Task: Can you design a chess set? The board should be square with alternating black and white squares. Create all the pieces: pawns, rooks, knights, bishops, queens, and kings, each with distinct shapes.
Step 137:
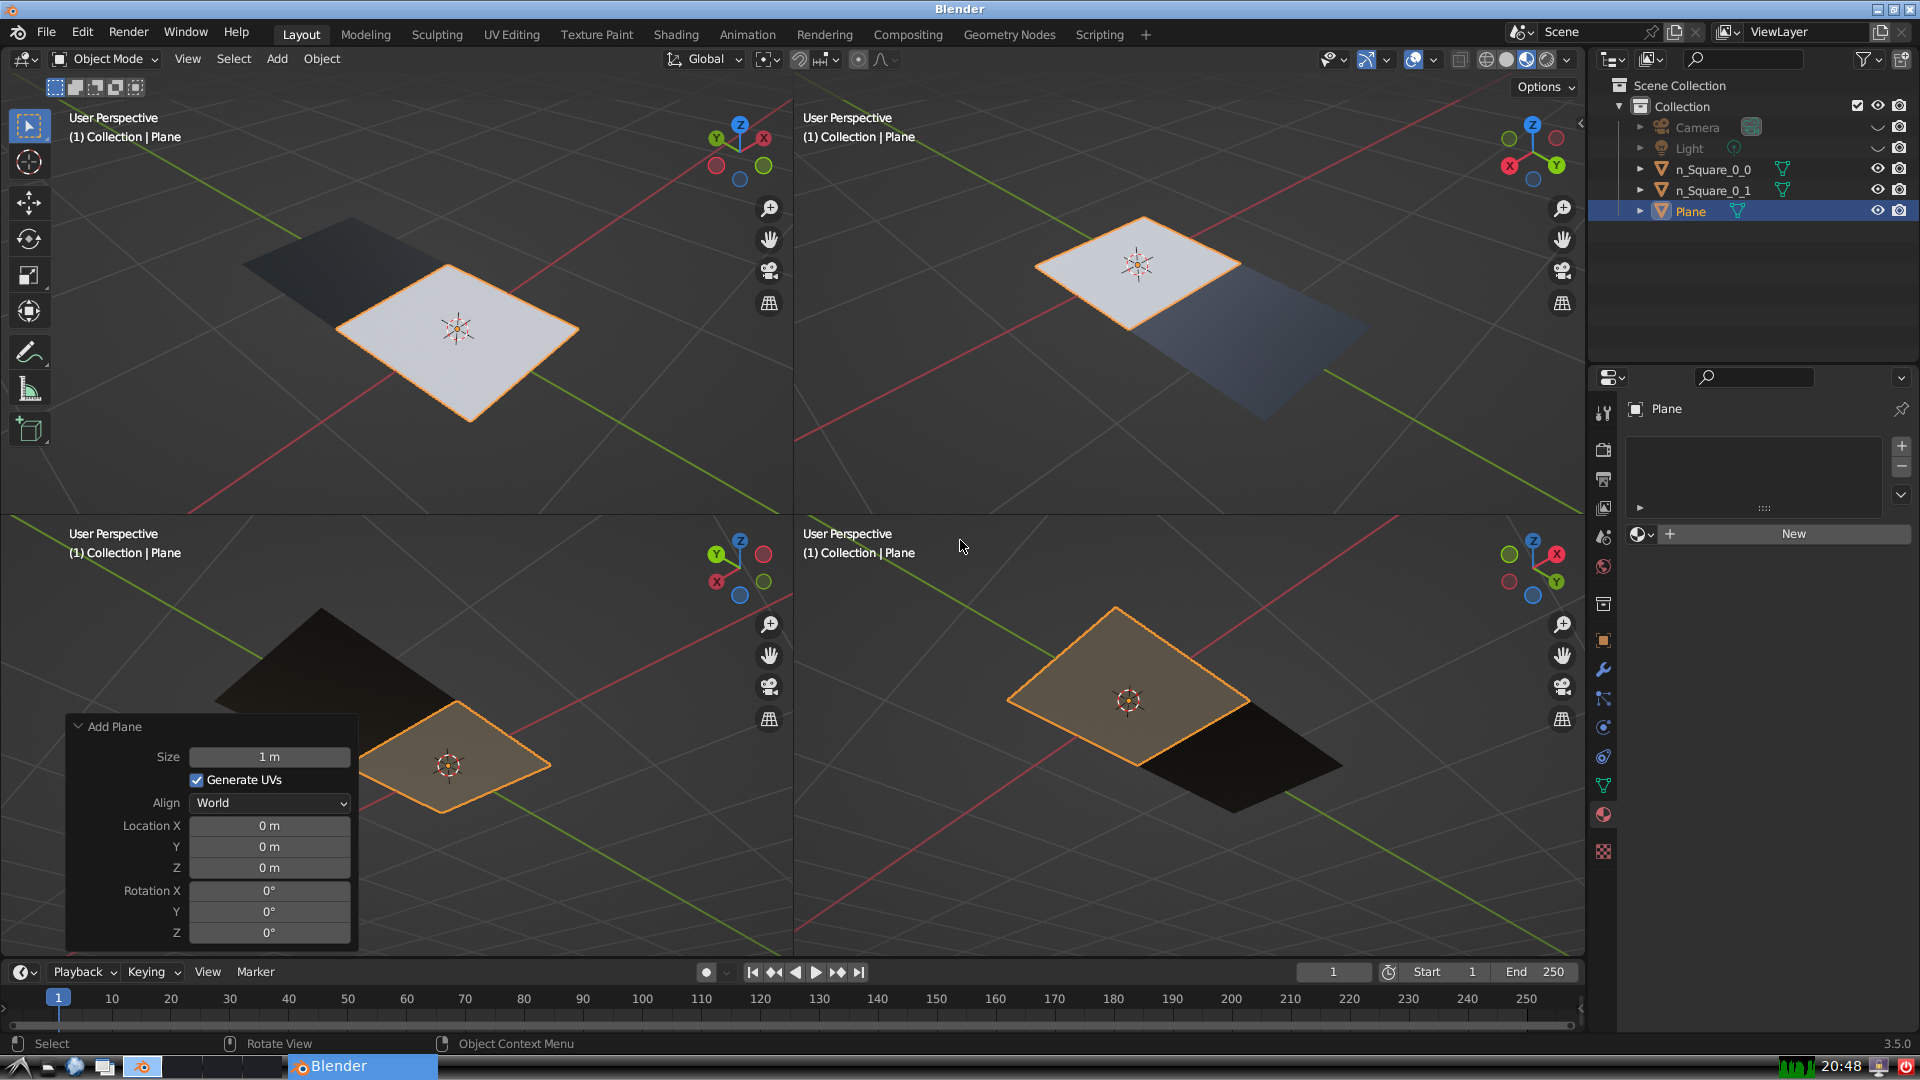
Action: {"key_press": ['Ctrl, Home']}